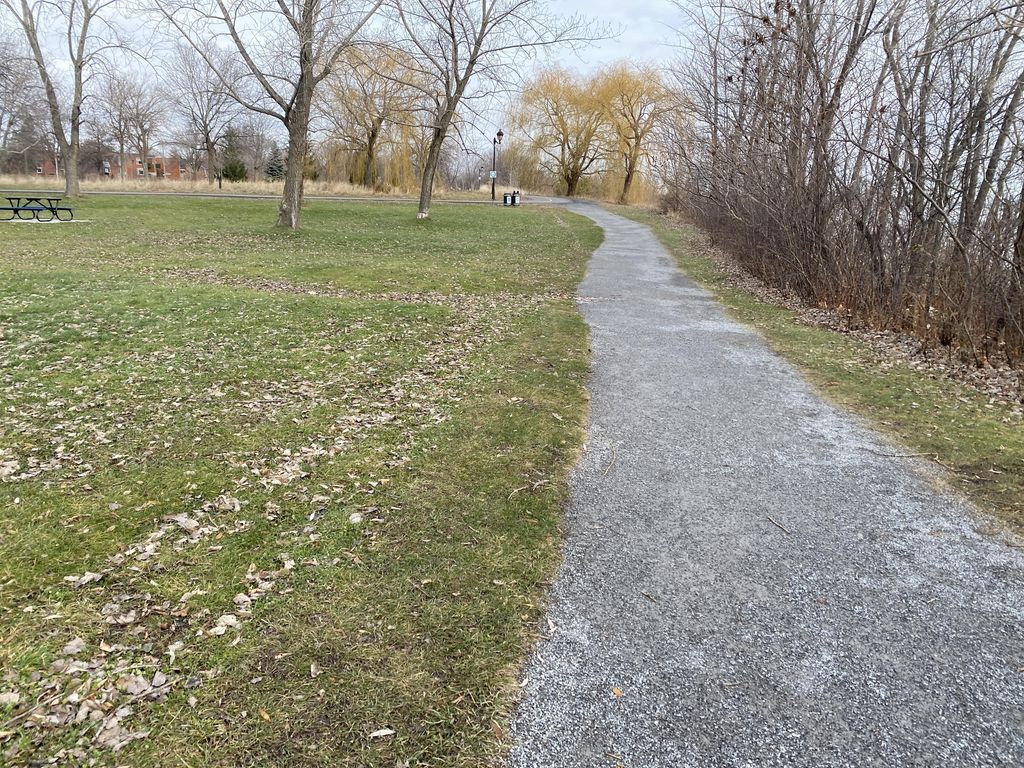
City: montreal